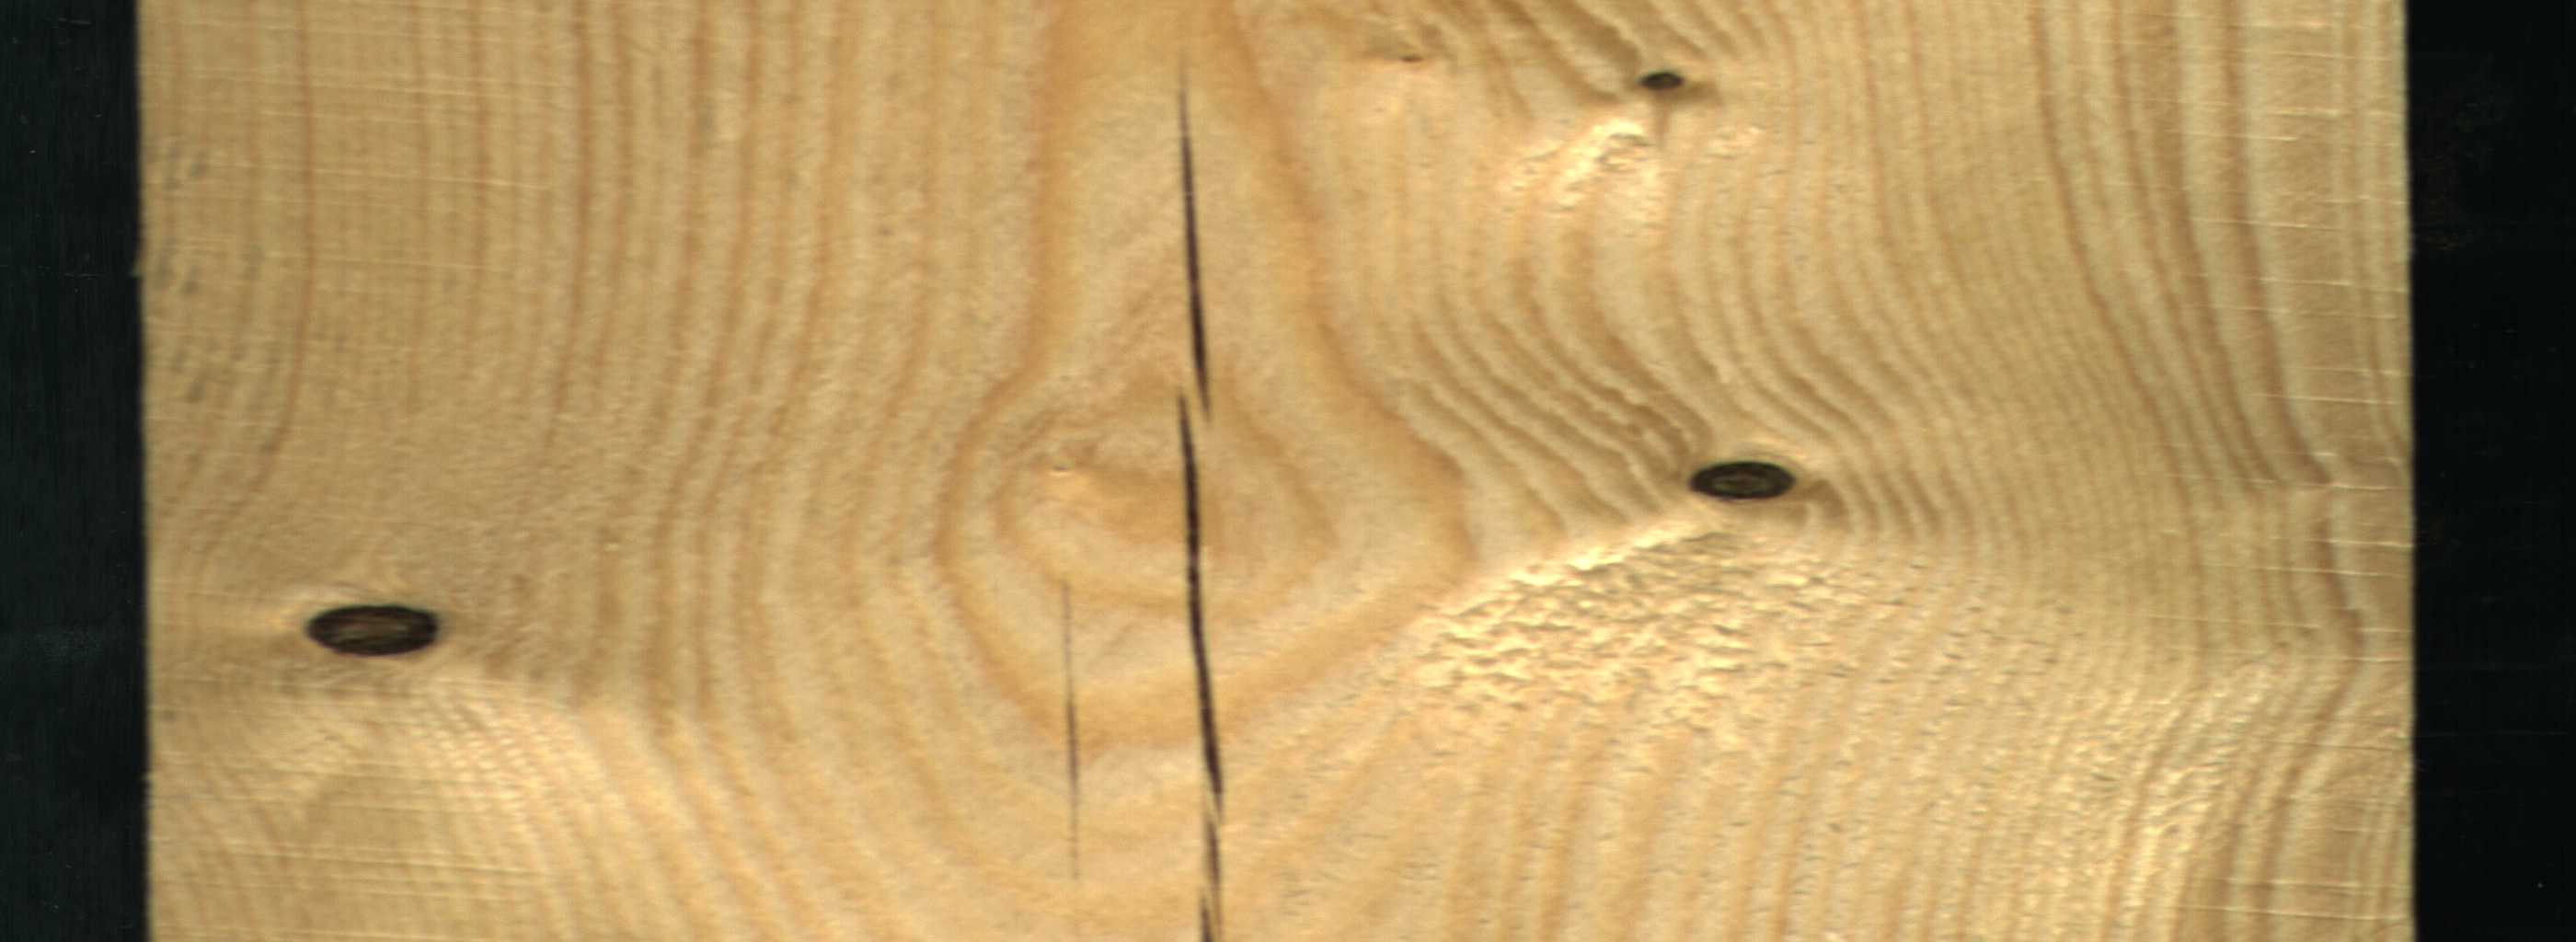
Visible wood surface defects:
Crack
Dead_Knot
Dead_Knot
Dead_Knot